Question: My app retrieves user details from DB and displays in the ListView. However the contents displayed in the ListView are not formatted properly.
This is how my layout is currently rendered:

This is my layout file for the activity:
'''
<RelativeLayout xmlns:android="http://schemas.android.com/apk/res/android"
xmlns:tools="http://schemas.android.com/tools"
android:layout_width="match_parent"
android:layout_height="match_parent"
android:background="#000000"
android:paddingBottom="16dp"
android:paddingLeft="16dp"
android:paddingRight="16dp"
android:paddingTop="16dp"
tools:context=".LeaderBoard" >
<LinearLayout
android:id="@+id/column"
android:layout_width="match_parent"
android:layout_height="wrap_content"
android:orientation="horizontal" >
<TextView
android:id="@+id/column_header1"
android:layout_width="0dp"
android:layout_height="wrap_content"
android:layout_weight="0.2"
android:text="@string/strLBoardHeaderRank"
android:textColor="#f00"
android:textSize="24sp" />
<TextView
android:id="@+id/column_header2"
android:layout_width="0dp"
android:layout_height="wrap_content"
android:layout_weight="0.6"
android:text="@string/strLBoardHeaderName"
android:layout_gravity="center"
android:textColor="#f00"
android:textSize="24sp" />
<TextView
android:id="@+id/column_header3"
android:layout_width="0dp"
android:layout_height="wrap_content"
android:layout_weight="0.2"
android:text="@string/strLBoardHeaderScore"
android:textColor="#f00"
android:textSize="24sp" />
</LinearLayout>
<ListView
android:id="@+id/listView1"
android:layout_width="match_parent"
android:layout_height="wrap_content"
android:layout_below="@+id/column" >
</ListView>
</RelativeLayout>
'''
The layout file for the list activity is below:
'''
<LinearLayout xmlns:android="http://schemas.android.com/apk/res/android"
android:layout_width="match_parent"
android:layout_height="match_parent"
android:background="#000000" >
<TextView
android:id="@+id/rank"
android:layout_width="wrap_content"
android:layout_height="wrap_content"
android:layout_weight="0.2"
android:textColor="#f00"
android:textSize="20sp" />
<TextView
android:id="@+id/name"
android:layout_width="wrap_content"
android:layout_height="wrap_content"
android:layout_weight="0.6"
android:textColor="#f00"
android:textSize="20sp" />
<TextView
android:id="@+id/score"
android:layout_width="wrap_content"
android:layout_height="wrap_content"
android:layout_weight="0.2"
android:textColor="#f00"
android:textSize="20sp" />
</LinearLayout>
'''
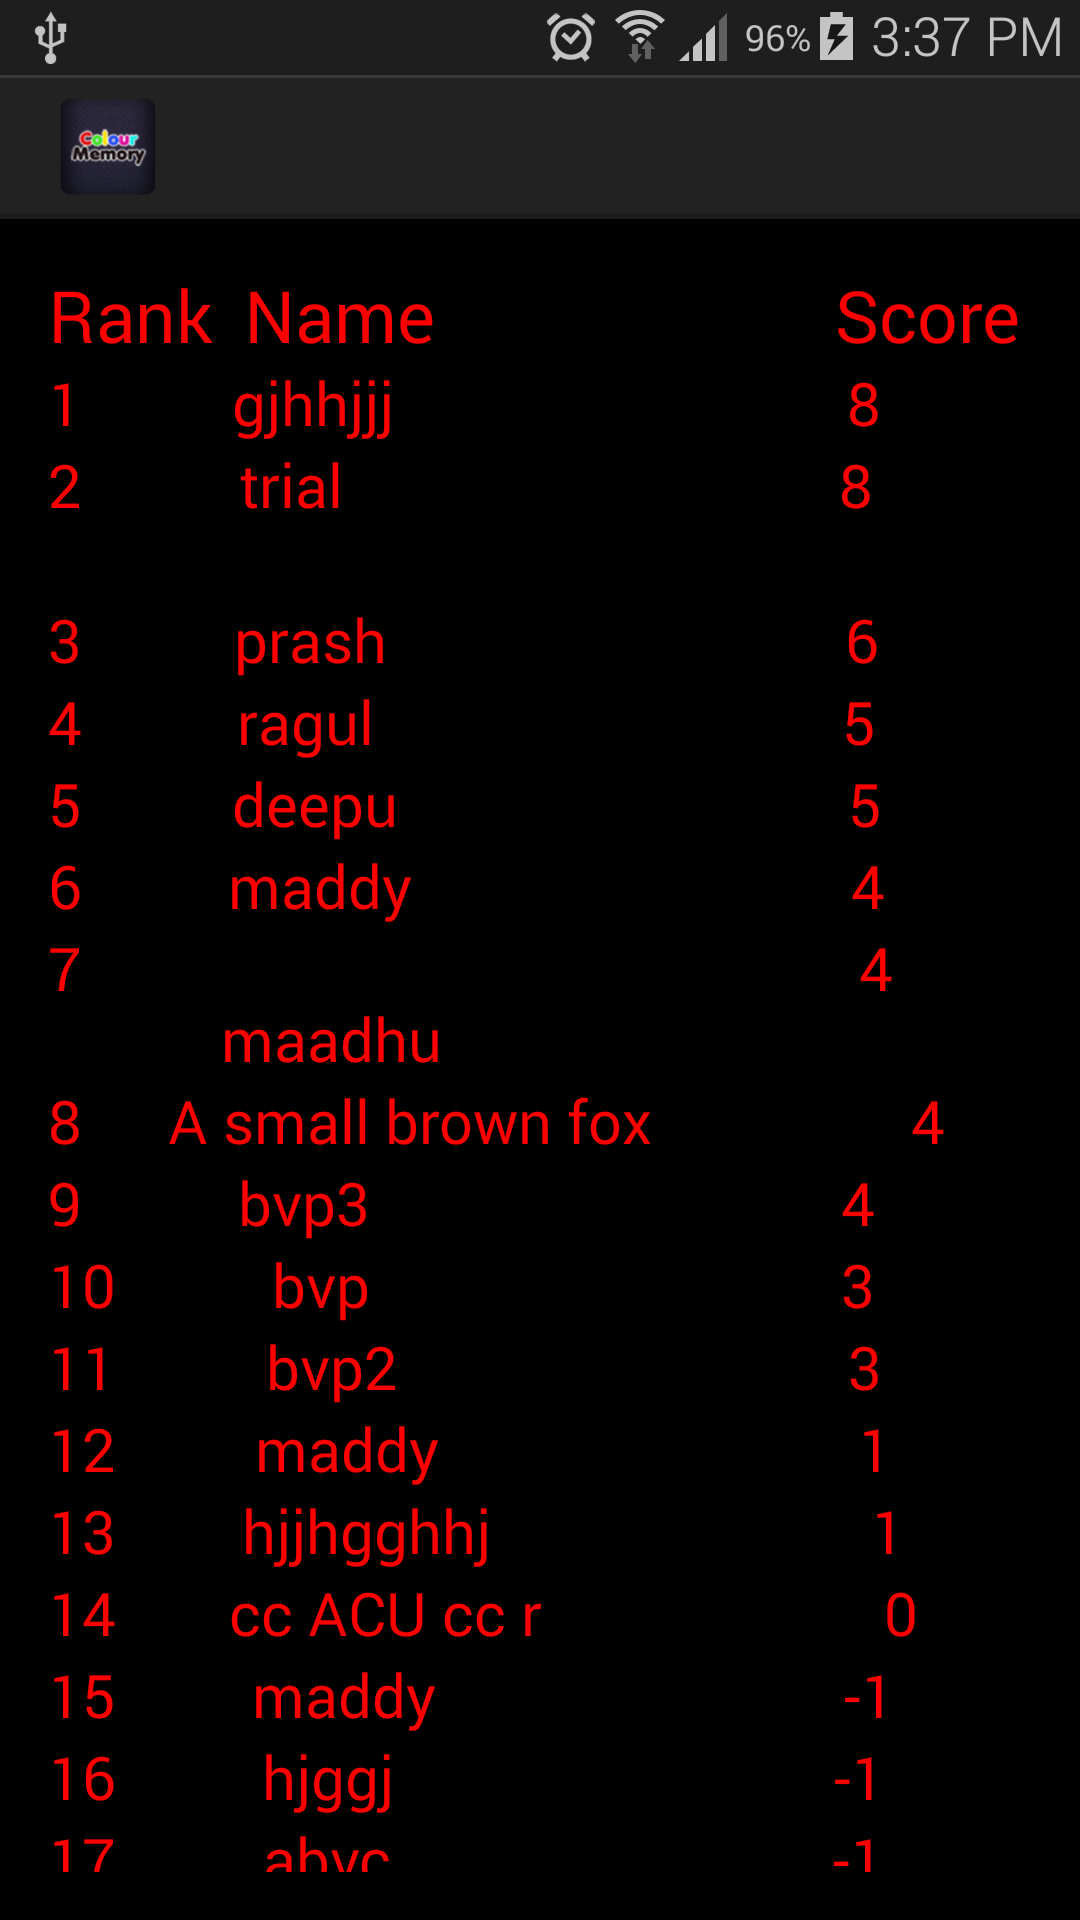
Answer: add 'android:gravity="center"' for all 'textview's and layout file for the list activity 'textview's width should be '0dp' because of weight property and u should also add 'android:orientation="horizontal"'
'''
<TextView
android:id="@+id/column_header1"
android:layout_width="0dp"
android:layout_height="wrap_content"
android:layout_weight="0.2"
android:gravity="center"
android:text="strLBoardHeaderRank"
android:textColor="#f00"
android:textSize="24sp" />
<TextView
android:id="@+id/column_header2"
android:layout_width="0dp"
android:layout_height="wrap_content"
android:layout_weight="0.6"
android:gravity="center"
android:text="strLBoardHeaderName"
android:layout_gravity="center"
android:textColor="#f00"
android:textSize="24sp" />
<TextView
android:id="@+id/column_header3"
android:layout_width="0dp"
android:layout_height="wrap_content"
android:layout_weight="0.2"
android:gravity="center"
android:text="strLBoardHeaderScore"
android:textColor="#f00"
android:textSize="24sp" />
'''
'''
<LinearLayout xmlns:android="http://schemas.android.com/apk/res/android"
android:layout_width="match_parent"
android:layout_height="match_parent"
android:background="#000000"
android:orientation="horizontal" >
<TextView
android:id="@+id/rank"
android:layout_width="0dp"
android:layout_height="wrap_content"
android:layout_weight="0.2"
android:gravity="center"
android:textColor="#f00"
android:textSize="20sp" />
<TextView
android:id="@+id/name"
android:layout_width="0dp"
android:layout_height="wrap_content"
android:layout_weight="0.6"
android:gravity="center"
android:textColor="#f00"
android:textSize="20sp" />
<TextView
android:id="@+id/score"
android:layout_width="0dp"
android:layout_height="wrap_content"
android:layout_weight="0.2"
android:gravity="center"
android:textColor="#f00"
android:textSize="20sp" />
</LinearLayout>
'''